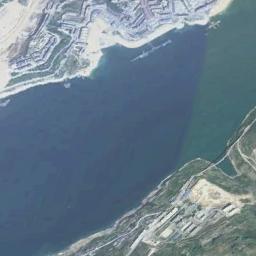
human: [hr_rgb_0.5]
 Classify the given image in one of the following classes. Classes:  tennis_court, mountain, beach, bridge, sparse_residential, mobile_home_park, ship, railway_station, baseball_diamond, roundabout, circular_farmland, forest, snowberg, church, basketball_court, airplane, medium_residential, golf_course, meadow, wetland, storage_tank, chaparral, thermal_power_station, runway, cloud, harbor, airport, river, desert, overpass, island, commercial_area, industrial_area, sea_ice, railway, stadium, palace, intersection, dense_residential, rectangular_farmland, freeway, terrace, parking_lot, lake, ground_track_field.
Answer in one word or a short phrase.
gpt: river